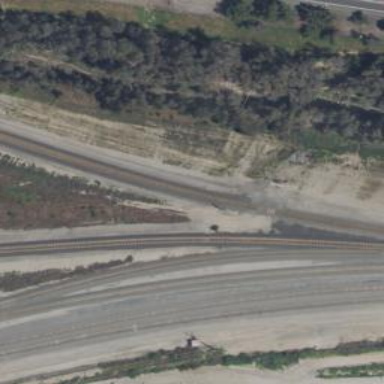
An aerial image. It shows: Abandoned railway.